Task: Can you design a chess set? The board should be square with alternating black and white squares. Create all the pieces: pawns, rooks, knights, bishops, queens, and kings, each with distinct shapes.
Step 581:
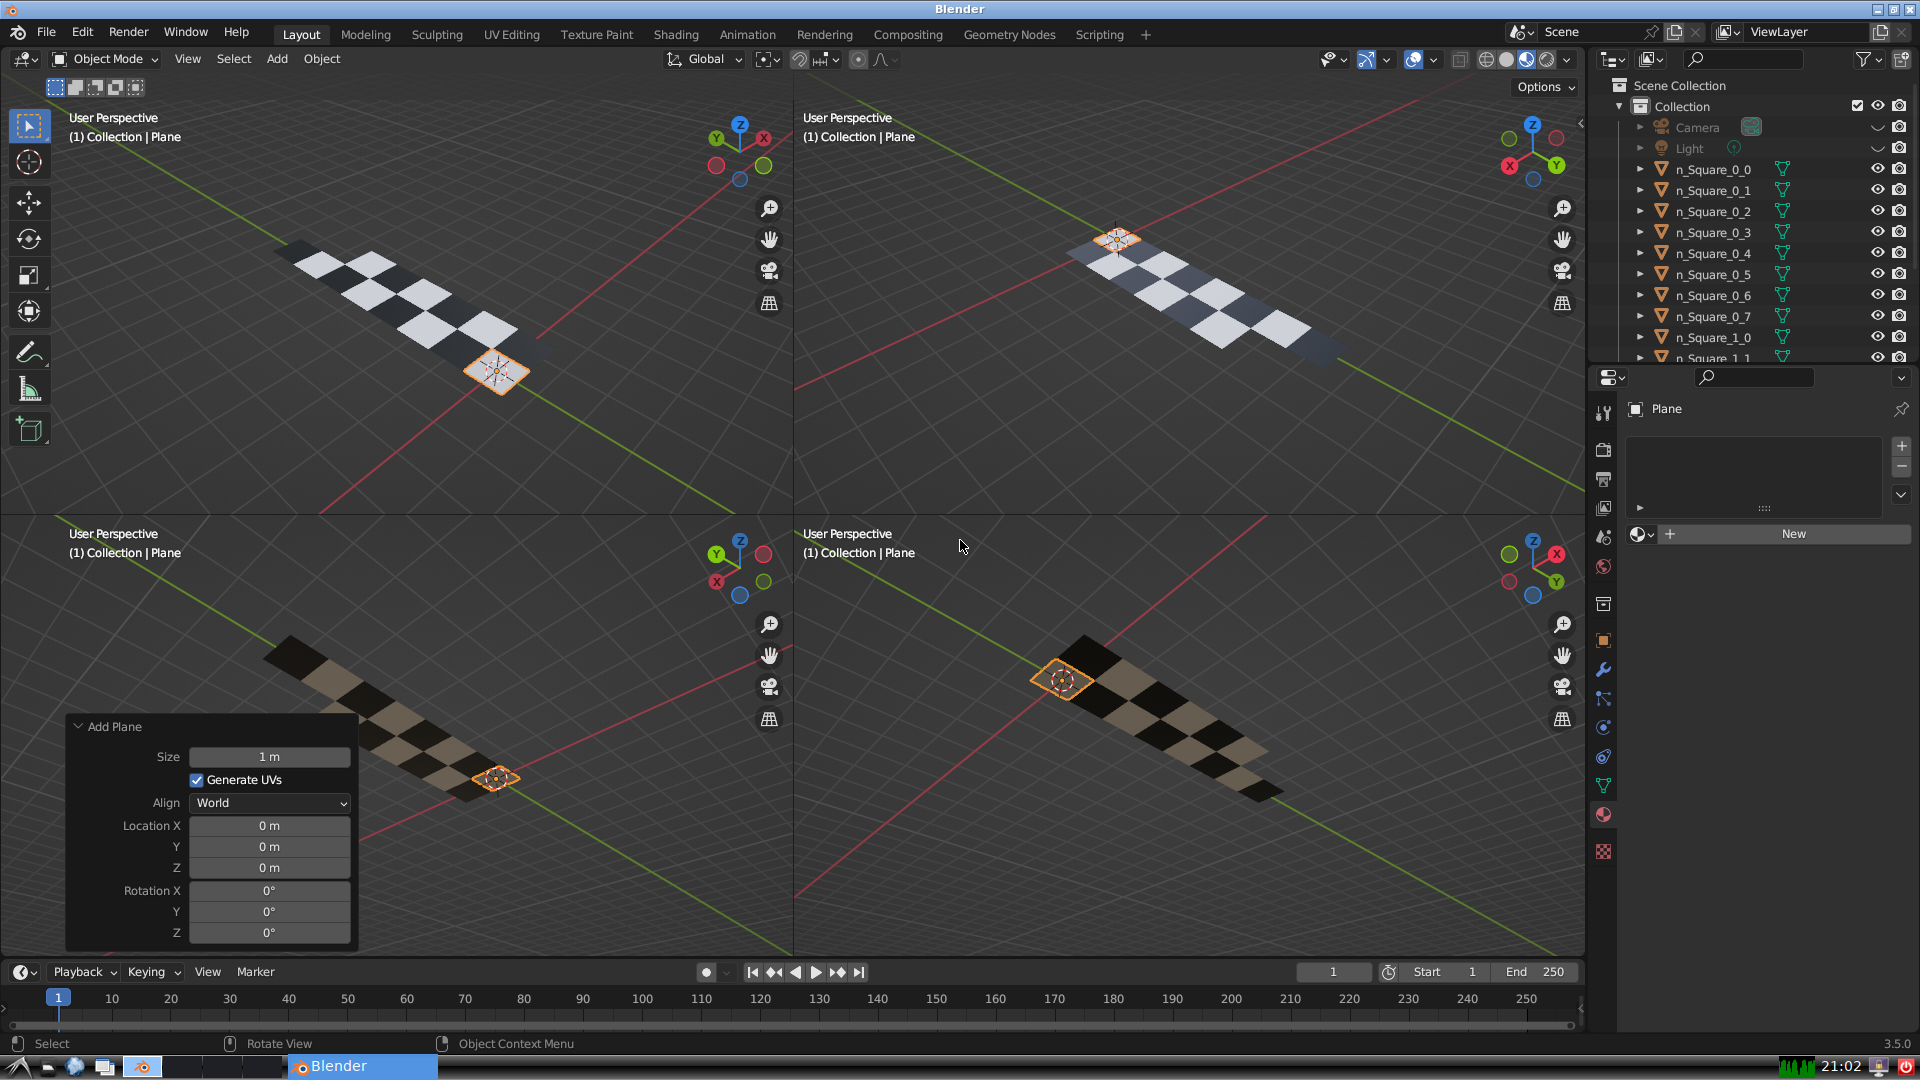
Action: {"key_press": ['Ctrl, Home']}